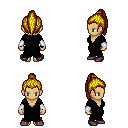
a pixel art fantasy rpg character, female body template, human, tanned skin, gray robe, teal pants, blonde long topknot hairstyle, white cloth bracers, maroon shoes, four views (front, back, left, right), 2x2 character sprite sheet, small pixel art, hard edges, no anti-aliasing